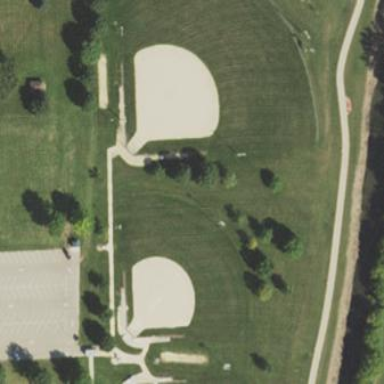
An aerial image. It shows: Baseball pitch for leisure land activities.